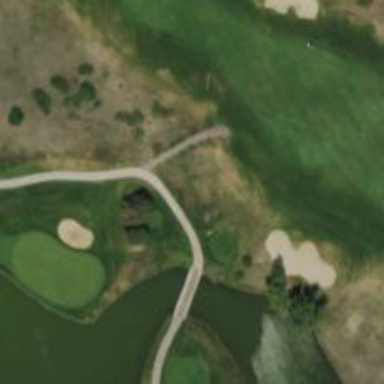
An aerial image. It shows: Service road designated as golf cart path.